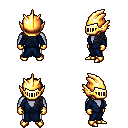
a pixel art fantasy rpg character, male body template, dark elf, purple skin, blue robe, white pants, raven left-swept hairstyle, gold helm, gold gloves, gold boots, four views (front, back, left, right), 2x2 character sprite sheet, small pixel art, hard edges, no anti-aliasing